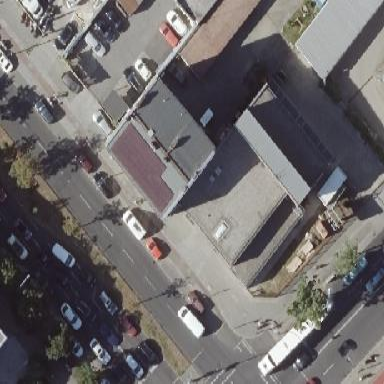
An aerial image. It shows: Distribution power substation located in building.